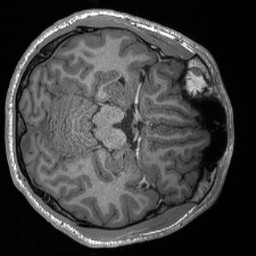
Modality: T1w
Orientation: axial
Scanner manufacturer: siemens
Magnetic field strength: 3 T
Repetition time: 2.4 s
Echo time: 0.00213 s